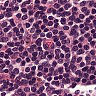
Metastatic tissue present: no